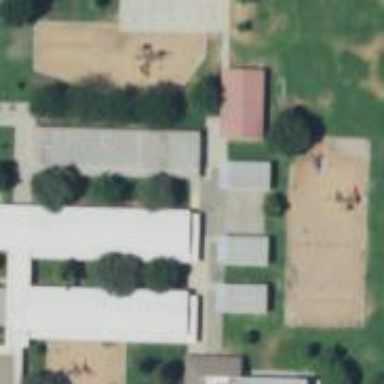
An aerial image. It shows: School.